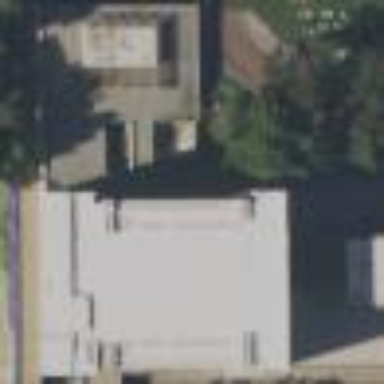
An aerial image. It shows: University building.